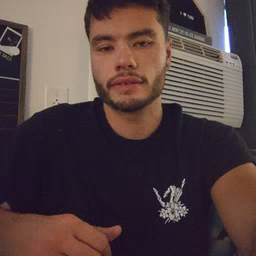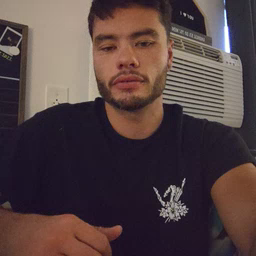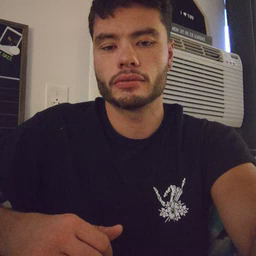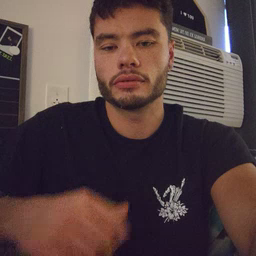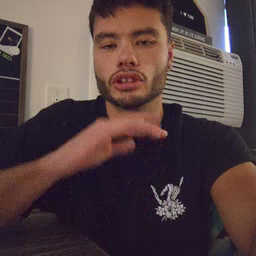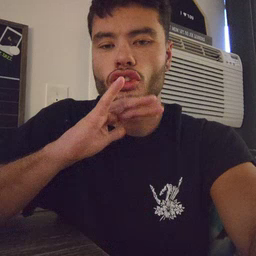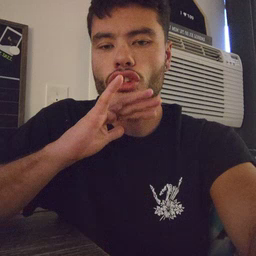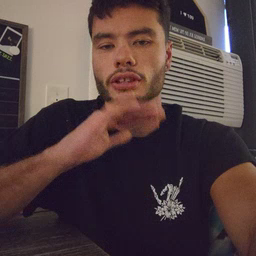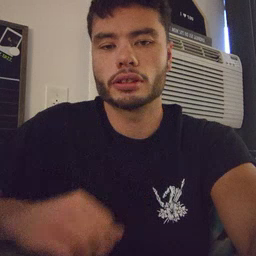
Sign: dirty